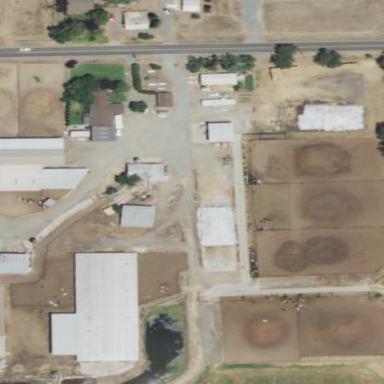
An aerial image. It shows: Farmyard area.